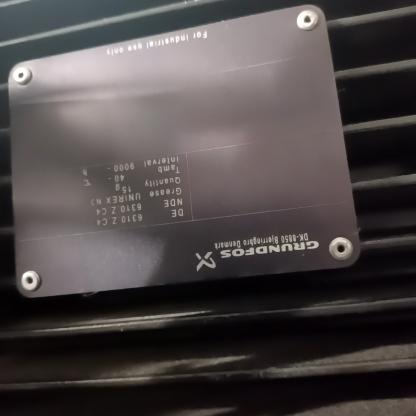
Klasa: tabliczka-znamionowa